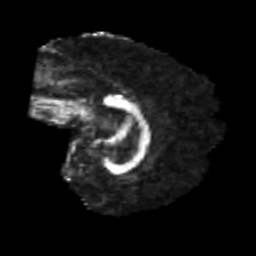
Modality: FA
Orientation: sagittal
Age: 23
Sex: male
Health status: healthy
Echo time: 0.074 s